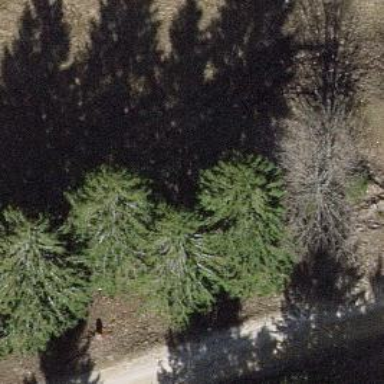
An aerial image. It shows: Single tag "natural: tree."